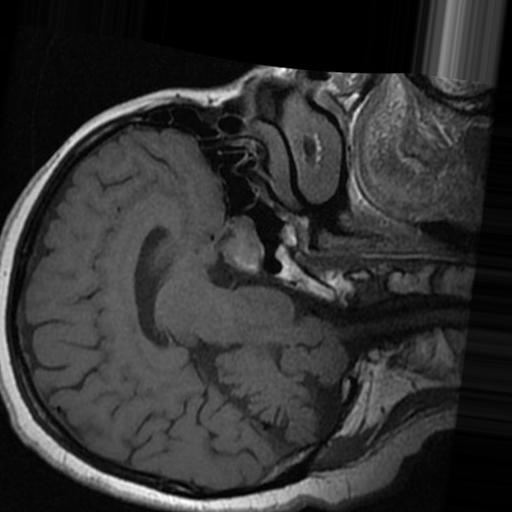
Label: brain_tumor